Question: I'm trying to also upload a deployment plan for certain web application projects.
This file has the extension '.dat'.
I can upload the file to archiva successfully using the deploy:deploy-file command. (checked by calling the url and it's there)
The problem i'm having is that i can't see the file in the downloads box on the screen when browsing to it, which makes it pretty pointless to upload it to archiva if noone can see that it's there.
Is this archiva only showing certain file types or is this a caching issue?
Where can I find more information about what is being shown in that box?
archiva version:
Apache Archiva 1.3.3
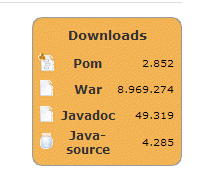
Answer: What you need to do is go to the "Repository Scanning" tab, and ensure that '**/*.dat' files are included in the list of artifacts to be detected. Afterwards, you will need to go t the "Repositories" tab and scan the repository again to have it appear.